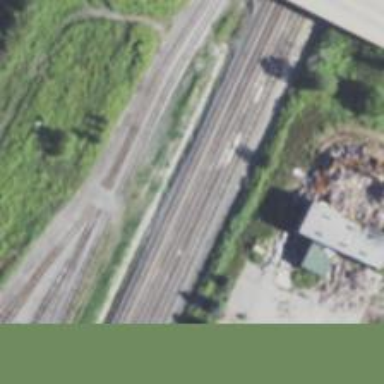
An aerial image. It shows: Railway yard.